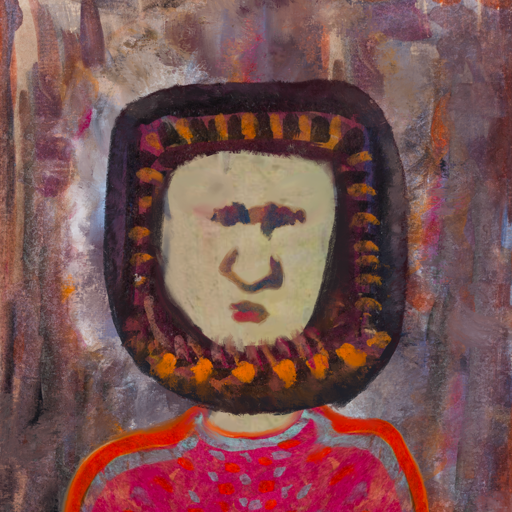
Background: Hypocrite, Head And Neck Front: Hill_Girl, Face Front: In_The_Sun, Bust: Sisters, Hair Front: Doll, Head Accessory: Blank, Second Necklace: Blank, Necklace: Blank, Baby: Blank